Question: When creating a plot in Matlab the following error is produced:

I have tried many different methods of trying to find the problem and solving it. I think I have identified that the cause is because I am using multiple xlim commands. Here is my code:
'''
figure
plot(datee,[allfile.bytes],'k','LineWidth',1.5);
hold on;
plot(datee,EMA,'--b','LineWidth',0.75);
title(sprintf('File size of %s',[token{1},dateno{1},name]));
xlabel('Month/Day');
set(gca, 'YTickLabel', num2str(get(gca,'YTick')'/1024,'%0.0f'));
datetick('x','mm/dd');
ylabel('Bytes in Kb');
plot(xlim,[ulimit ulimit], 'r')
plot(xlim,[ASize{jj} ASize{jj}], 'g')
plot(xlim,[llimit llimit], 'r')
axis tight;
axis 'auto y';
hlegend=legend('File Size','Average/EMA','Upper/Lower limit','Current Size');
set(hlegend,'Location','Best')
'''
I do not understand why the problem occurs as it does.. And also how to solve it! Has anyone experienced this before? Since I think the xlim command is the fault, are there any other alternatives to creating a solid straight line across the whole plot?
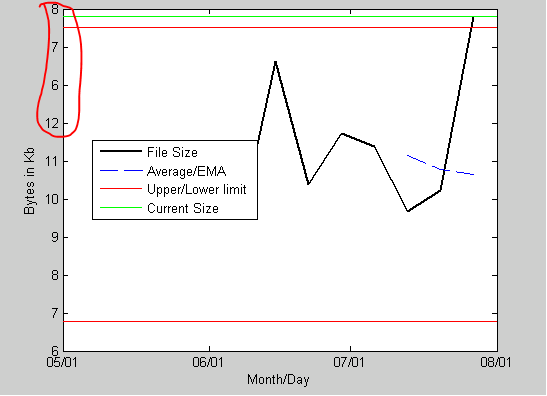
Answer: Okay, I am unsure as to why this works, but I changed the code order very slightly to this:
'''
figure
plot(datee,[allfile.bytes],'k','LineWidth',1.5);
hold on;
plot(datee,EMA,'--b','LineWidth',0.75);
title(sprintf('File size of %s',[token{1},dateno{1},name]));
xlimit = get(gca,'XLim');
plot(xlim,[ulimit ulimit], 'r')
plot(xlim,[ASize{jj} ASize{jj}], 'g')
plot(xlim,[llimit llimit], 'r');
xlabel('Month/Day');
set(gca, 'YTickLabel', num2str(get(gca,'YTick')'/1024,'%0.0f'));
datetick('x','mm/dd')
ylabel('Bytes in Kb');
axis tight;
axis 'auto y';
'''
And it no longer reproduces the above bug... I have no idea why though.
If anyone ever has any suggestions/ideas, please let me know, I am very curious. Hope this helps anyone with the same problem in the future.